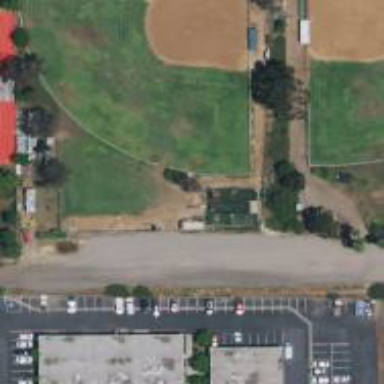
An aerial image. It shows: Baseball pitch for leisure and sports activities.